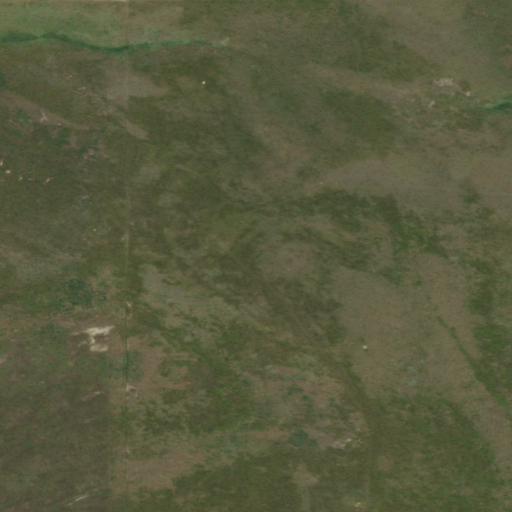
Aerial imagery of mountain in South Dakota named Marple Butte containing only grassland